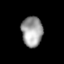
Tissue: lung
Cell type: Epithelial cells
Senescence score: 0.197
Nuclear area (px): 622
Mean DAPI intensity: 158.326